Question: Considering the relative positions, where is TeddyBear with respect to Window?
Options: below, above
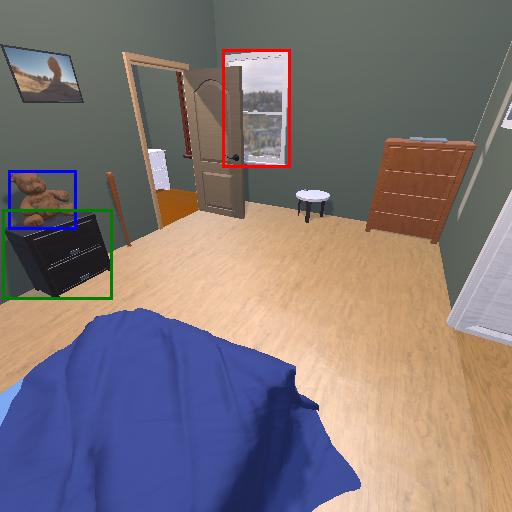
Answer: below